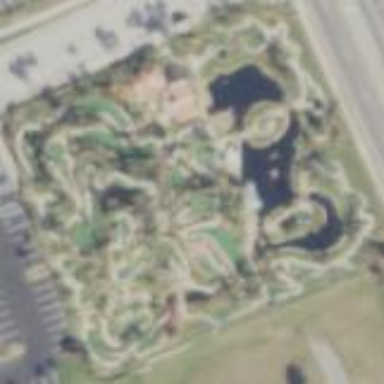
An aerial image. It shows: Miniature golf leisure land.